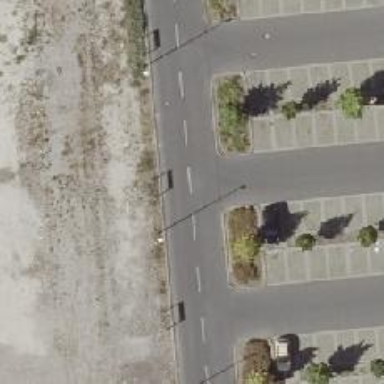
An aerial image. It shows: Asphalt road designated for service vehicles.